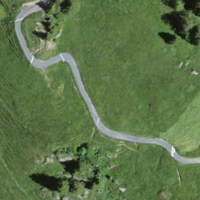
EUNIS habitat code: 26
Species observed at this site:
Prunella vulgaris